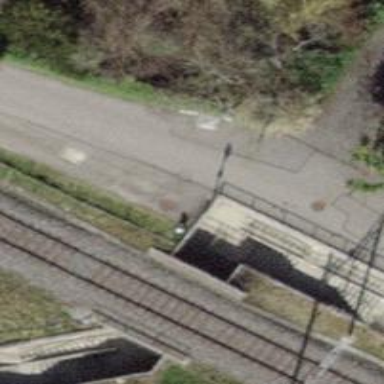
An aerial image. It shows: Tunnel with steps along the road.